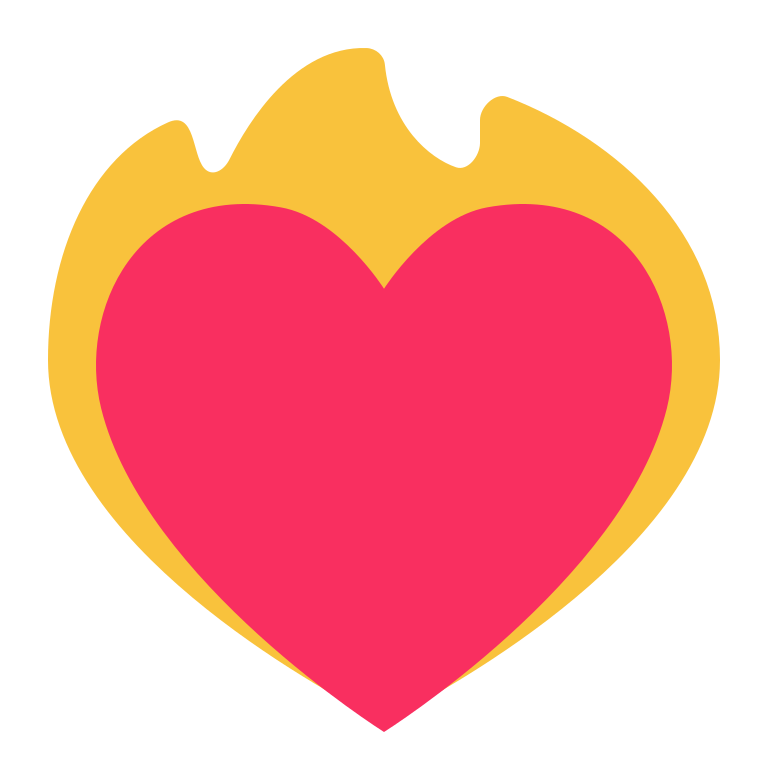
heart on fire flat